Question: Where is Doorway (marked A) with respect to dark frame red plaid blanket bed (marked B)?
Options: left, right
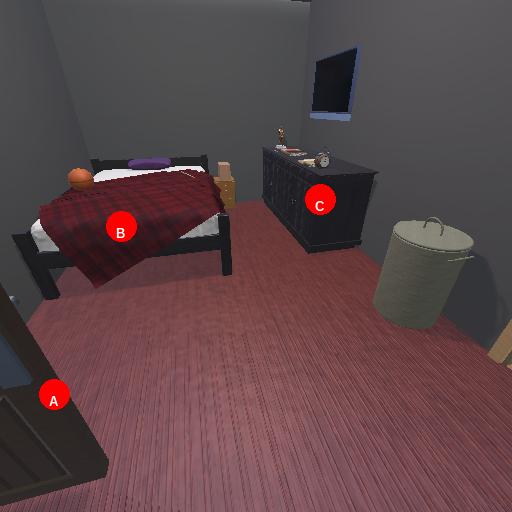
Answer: left